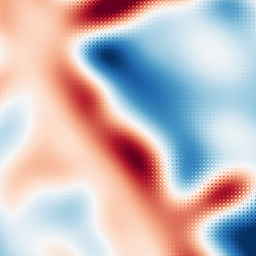
Category: multiscale
Decomposition family: log
Decomposition parameters: sigma: 20
Upsampling method: regularized
Upsampling parameters: scale: 2
lambda_reg: 0.1
Upsampling scale: 2